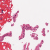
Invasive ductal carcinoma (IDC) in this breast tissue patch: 0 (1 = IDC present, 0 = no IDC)